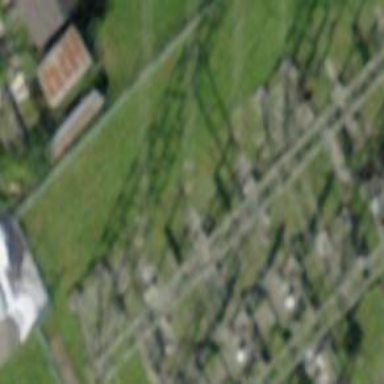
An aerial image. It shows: Power line with three cables.